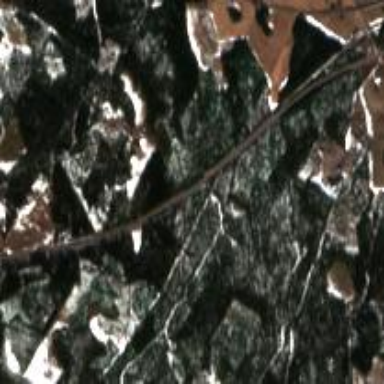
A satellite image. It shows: Mixed woodland with various types of leaves.